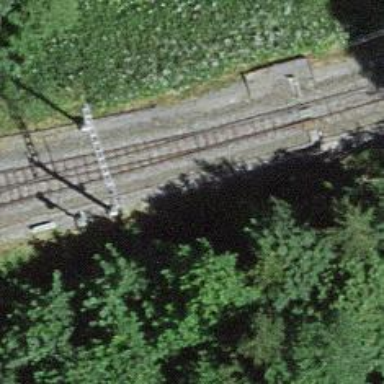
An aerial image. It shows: Railway switch.